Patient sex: M
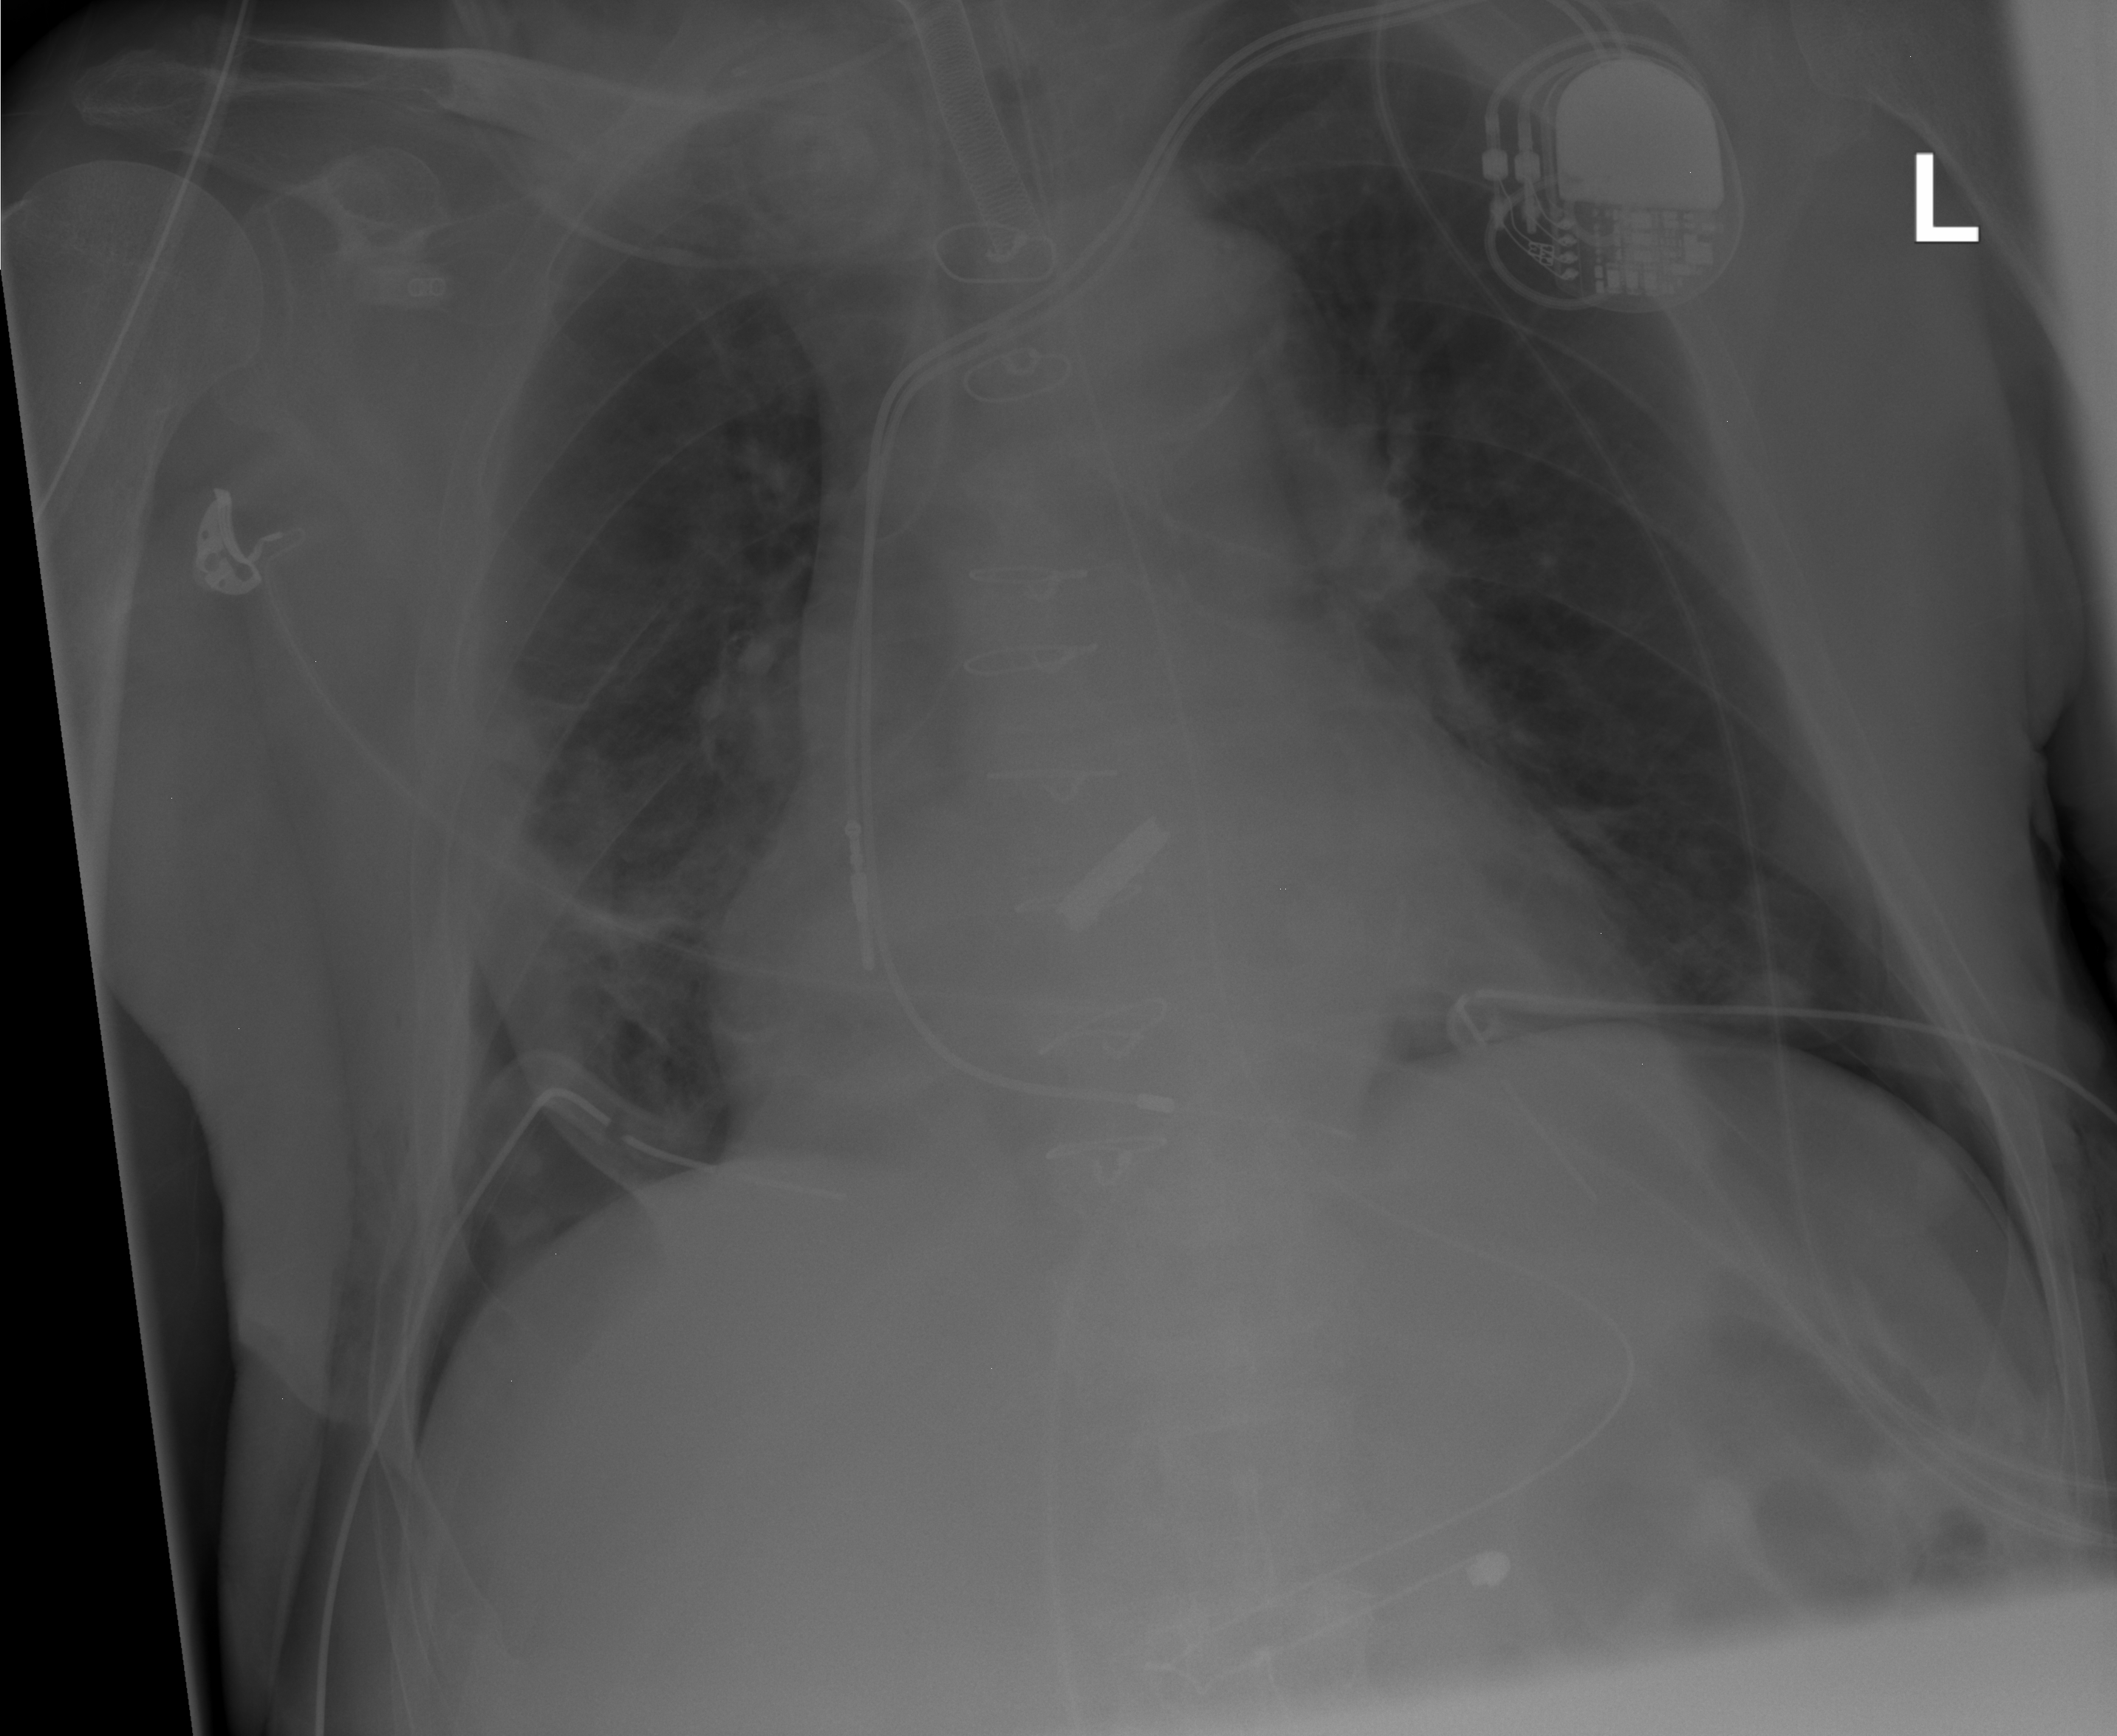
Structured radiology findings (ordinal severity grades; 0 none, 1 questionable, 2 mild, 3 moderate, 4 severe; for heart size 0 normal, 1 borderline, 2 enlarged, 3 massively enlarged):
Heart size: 2
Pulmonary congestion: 1
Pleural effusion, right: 0
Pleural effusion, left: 0
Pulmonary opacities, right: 0
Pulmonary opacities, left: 0
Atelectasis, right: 2
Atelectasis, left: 2